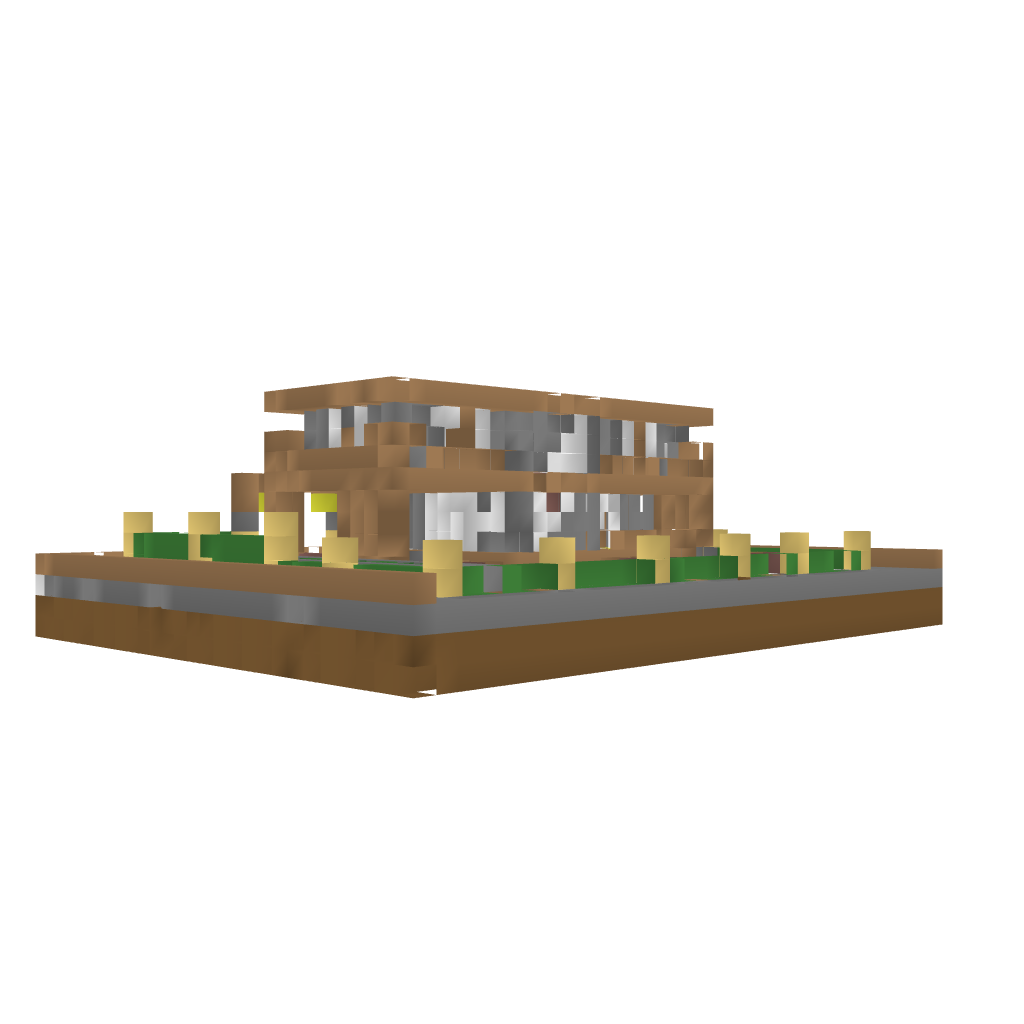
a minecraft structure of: Simple House 02 good quality